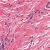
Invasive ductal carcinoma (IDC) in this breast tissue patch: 0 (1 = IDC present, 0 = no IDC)